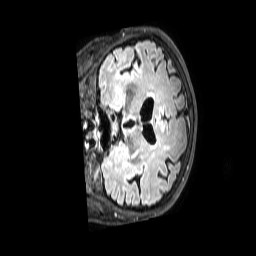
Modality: FLAIR
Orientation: coronal
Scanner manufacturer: philips
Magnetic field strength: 3 T
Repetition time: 4.8 s
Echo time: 0.2781 s